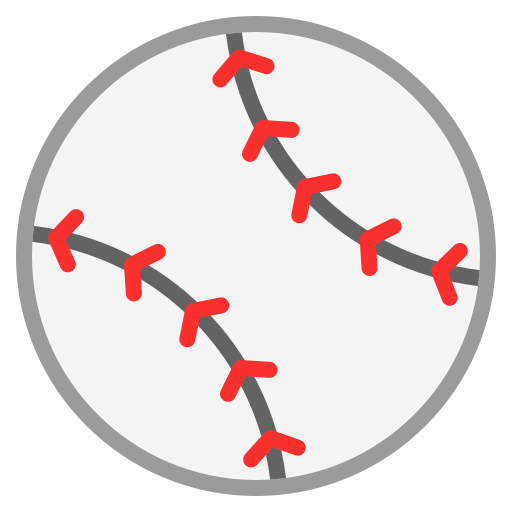
baseball flat